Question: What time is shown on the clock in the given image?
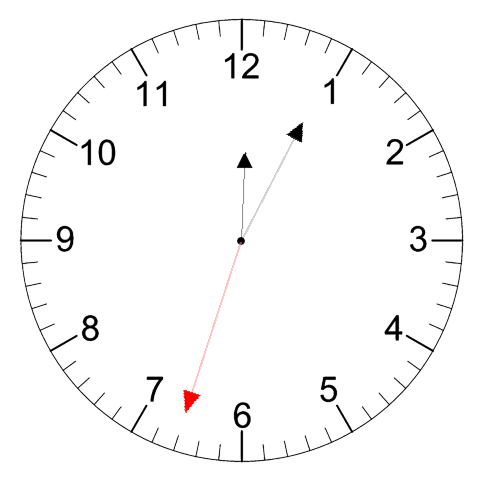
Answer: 12:04:33